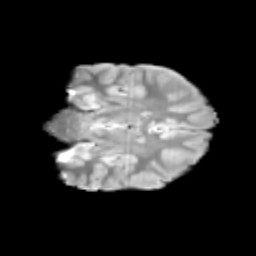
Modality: T2w
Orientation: coronal
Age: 9
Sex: male
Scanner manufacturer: siemens
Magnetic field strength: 3 T
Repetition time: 3.8 s
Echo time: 0.07 s